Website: crate-barrel
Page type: customer-info-address
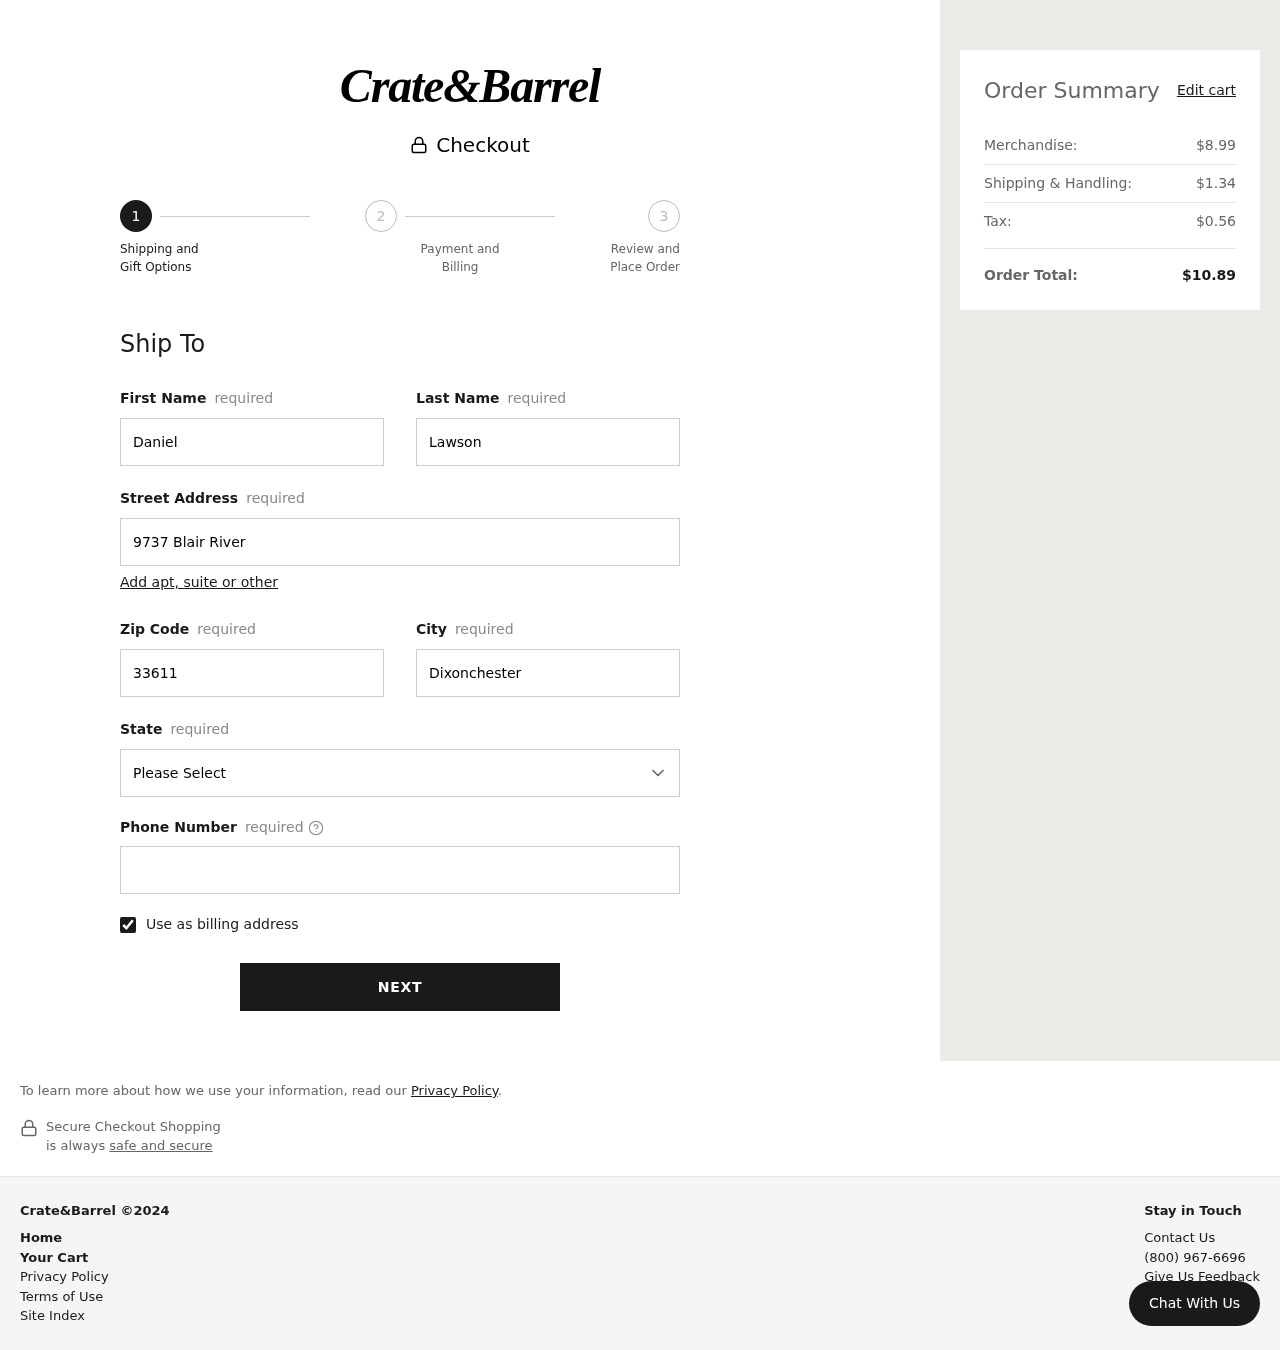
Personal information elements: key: PII_CITY
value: Dixonchester
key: PII_FIRSTNAME
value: Daniel
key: PII_LASTNAME
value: Lawson
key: PII_PHONE
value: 5947008885
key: PII_POSTCODE
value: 33611
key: PII_STATE
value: Maryland
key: PII_STREET
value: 9737 Blair River
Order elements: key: ORDER_SUBTOTAL
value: $8.99
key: ORDER_SHIPPING_COST
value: $1.34
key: ORDER_TAX
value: $0.56
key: ORDER_TOTAL
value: $10.89